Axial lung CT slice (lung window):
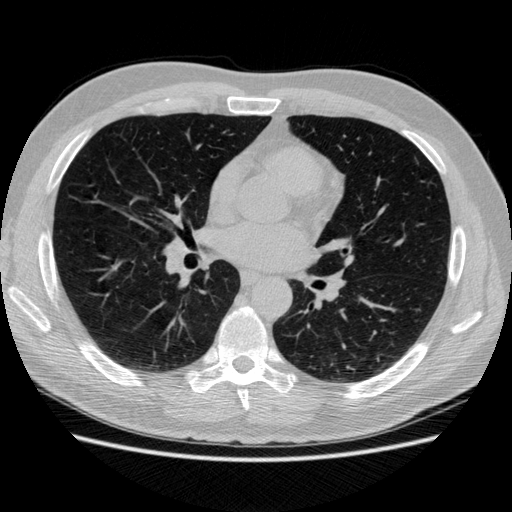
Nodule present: no